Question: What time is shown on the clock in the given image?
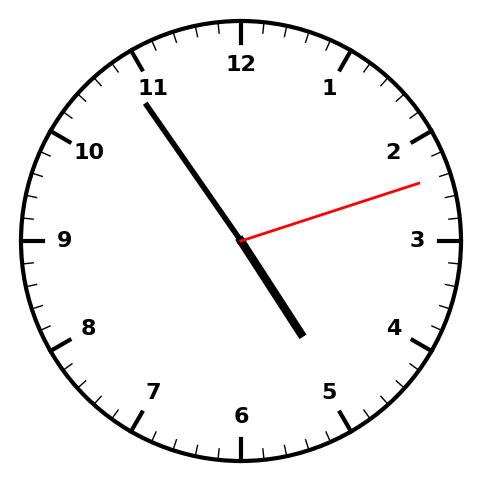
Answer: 04:54:12